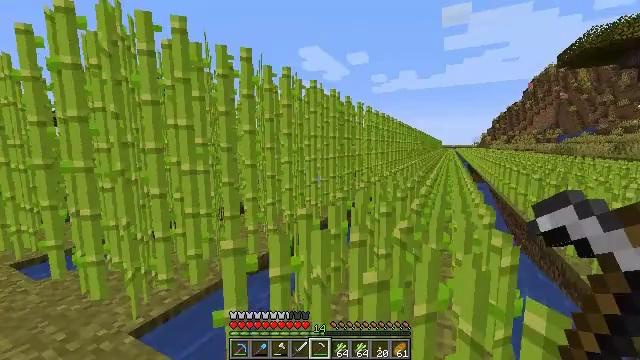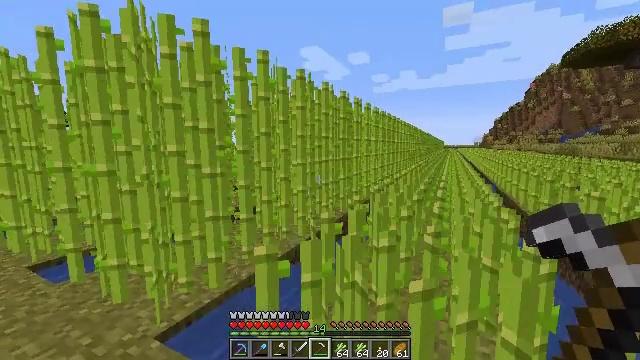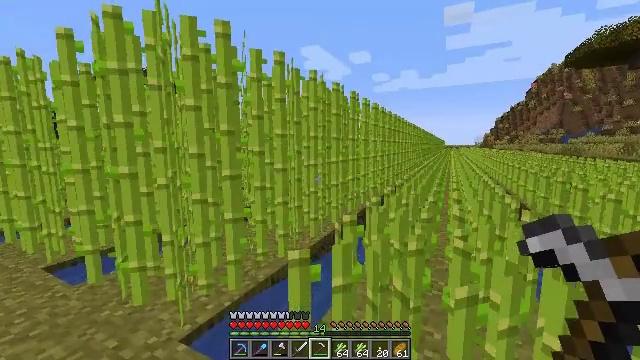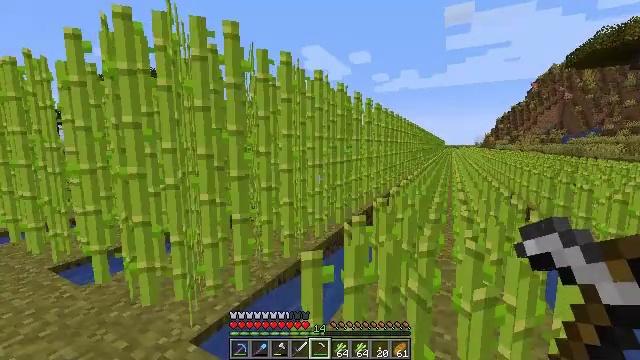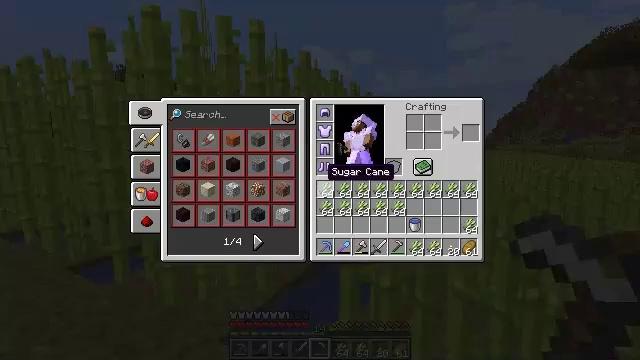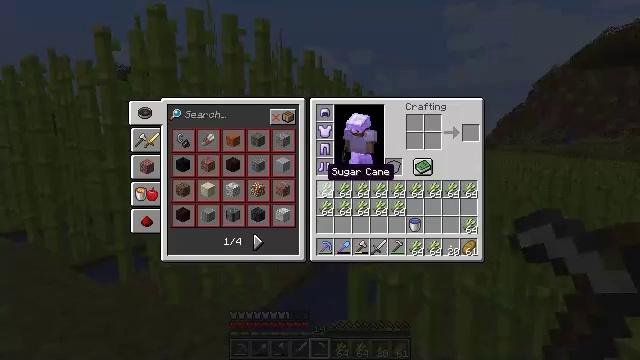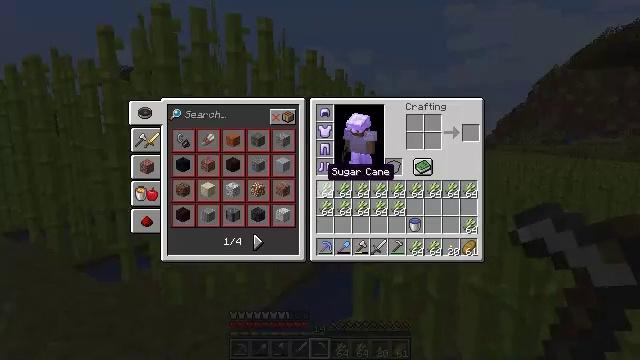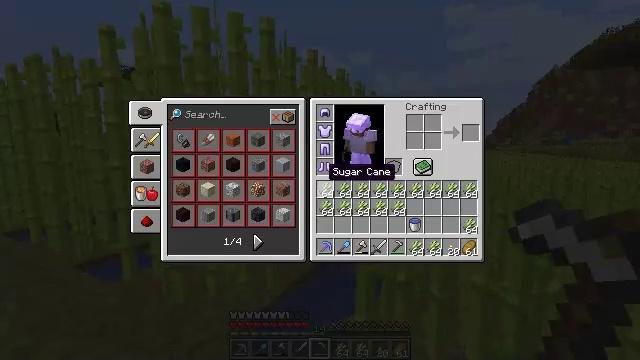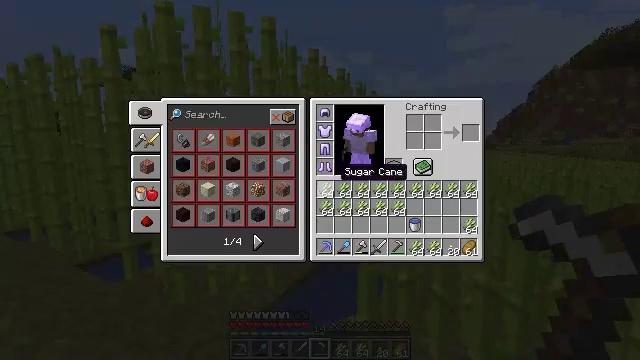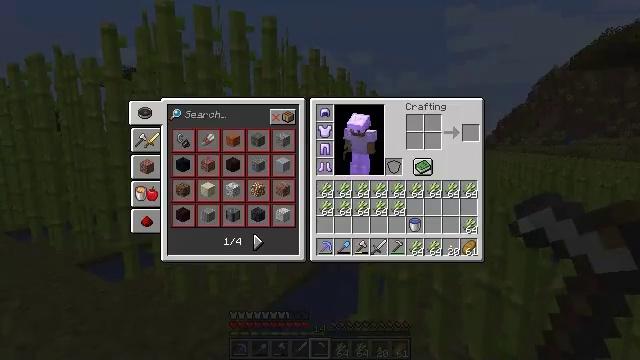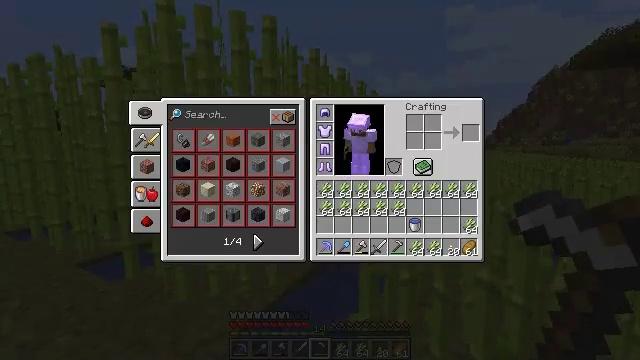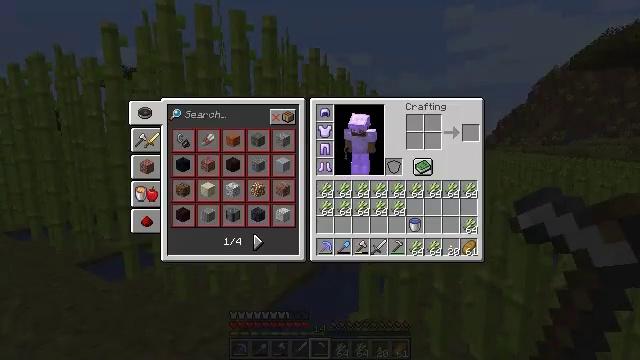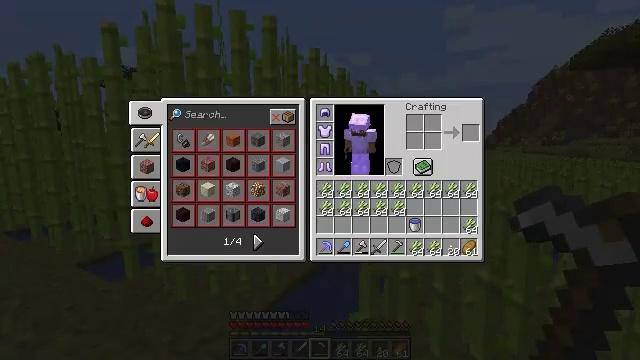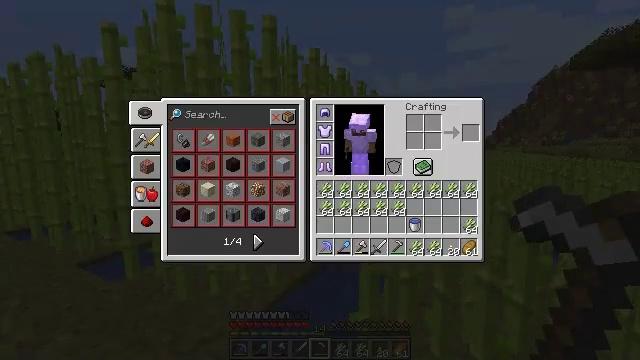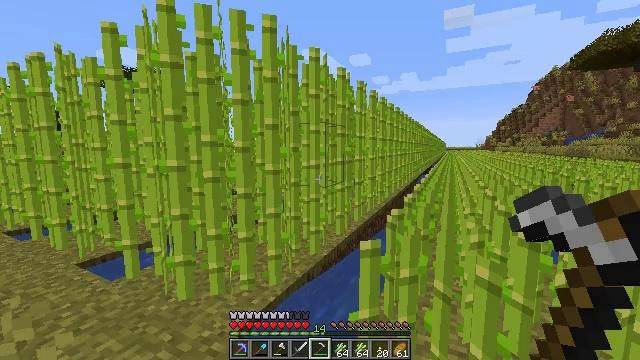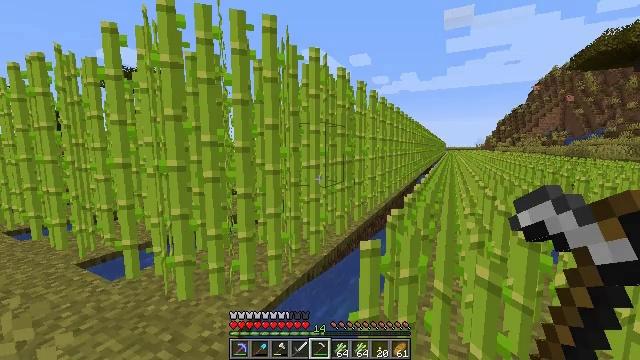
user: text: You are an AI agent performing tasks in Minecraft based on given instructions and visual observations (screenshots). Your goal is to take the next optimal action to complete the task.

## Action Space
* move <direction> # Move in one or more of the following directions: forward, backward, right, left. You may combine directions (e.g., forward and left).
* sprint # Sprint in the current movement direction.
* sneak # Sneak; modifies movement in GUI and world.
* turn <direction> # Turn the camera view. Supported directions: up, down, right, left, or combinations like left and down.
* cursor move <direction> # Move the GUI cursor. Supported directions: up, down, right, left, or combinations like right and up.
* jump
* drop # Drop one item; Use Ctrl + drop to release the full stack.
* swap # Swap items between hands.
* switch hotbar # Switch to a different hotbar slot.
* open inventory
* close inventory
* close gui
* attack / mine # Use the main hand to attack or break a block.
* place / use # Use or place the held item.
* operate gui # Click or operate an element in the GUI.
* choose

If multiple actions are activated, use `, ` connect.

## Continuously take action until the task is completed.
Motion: motion action
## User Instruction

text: Cut down the sugar cane stalks.
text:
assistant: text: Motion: move left
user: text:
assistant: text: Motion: move left
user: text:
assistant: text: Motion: move left
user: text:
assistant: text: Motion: move left, open inventory
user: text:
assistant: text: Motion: move left, open inventory
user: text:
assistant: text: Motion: open inventory
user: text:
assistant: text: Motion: open inventory
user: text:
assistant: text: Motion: cursor move right
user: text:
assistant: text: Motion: cursor move right
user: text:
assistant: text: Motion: no_op
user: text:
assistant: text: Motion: no_op
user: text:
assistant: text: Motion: no_op
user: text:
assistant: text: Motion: no_op
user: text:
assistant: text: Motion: no_op
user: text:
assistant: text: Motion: no_op
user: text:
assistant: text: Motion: no_op
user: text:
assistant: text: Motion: no_op
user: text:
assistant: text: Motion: turn left
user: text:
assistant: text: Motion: turn up
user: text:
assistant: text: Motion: move left, turn left and up
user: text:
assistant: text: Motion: move left, turn left and up
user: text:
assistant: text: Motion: move left
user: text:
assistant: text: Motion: move left
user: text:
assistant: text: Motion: move forward and move left
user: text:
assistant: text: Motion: move forward and move left
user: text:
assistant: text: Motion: move forward and move left
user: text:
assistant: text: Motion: move forward, turn right
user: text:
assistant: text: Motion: move forward
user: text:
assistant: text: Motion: move forward, attack / mine
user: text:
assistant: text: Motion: move forward and move left, attack / mine